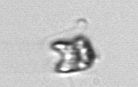
Label: Pyramimonas_longicauda